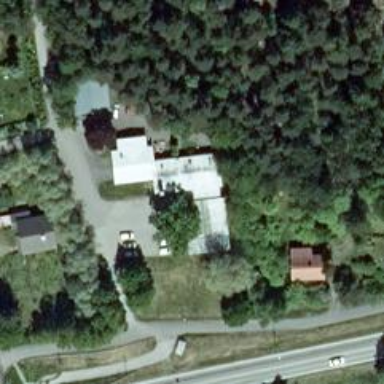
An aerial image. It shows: Clinic.